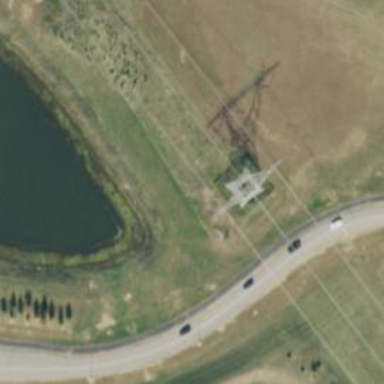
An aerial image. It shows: Lattice structure tower used for power distribution.